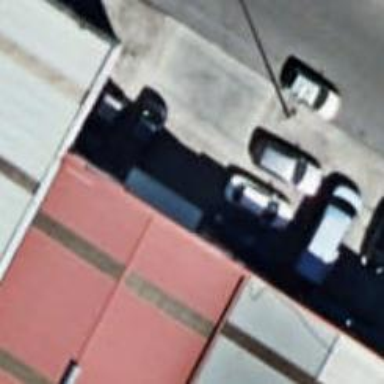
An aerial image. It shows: Warehouse building.